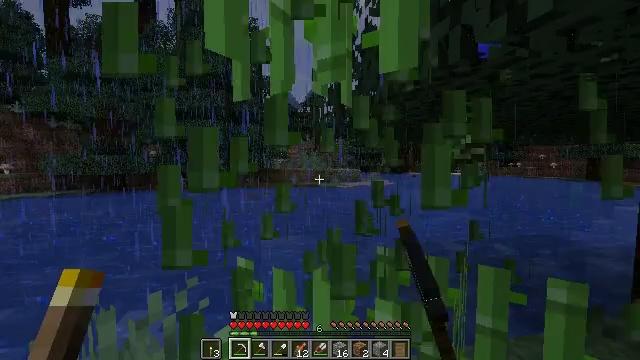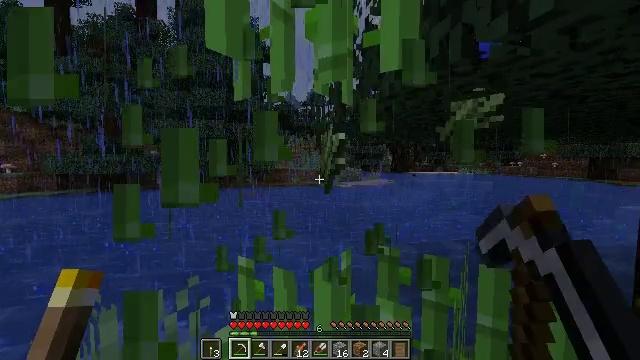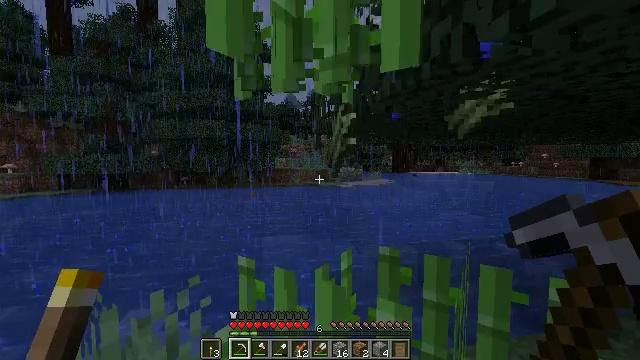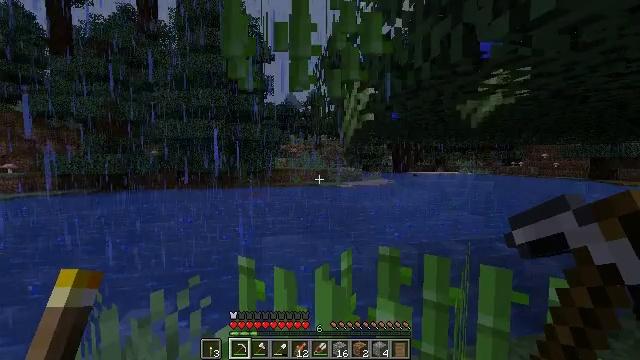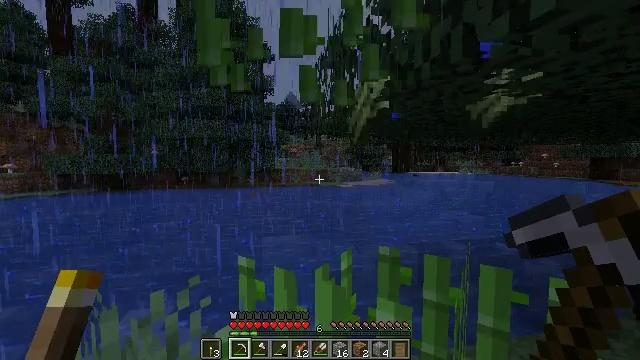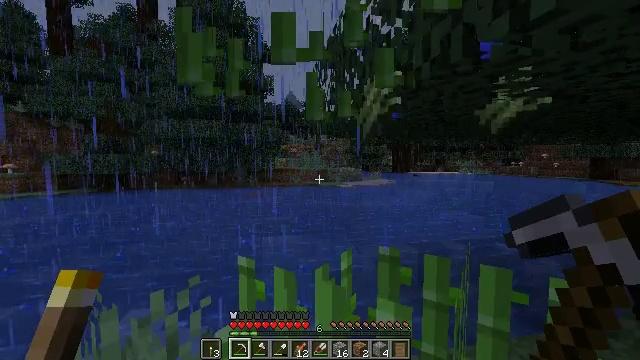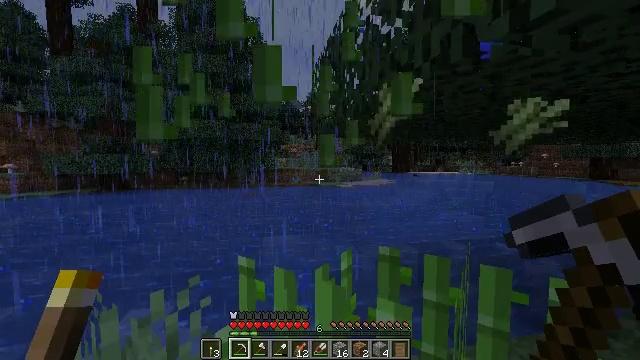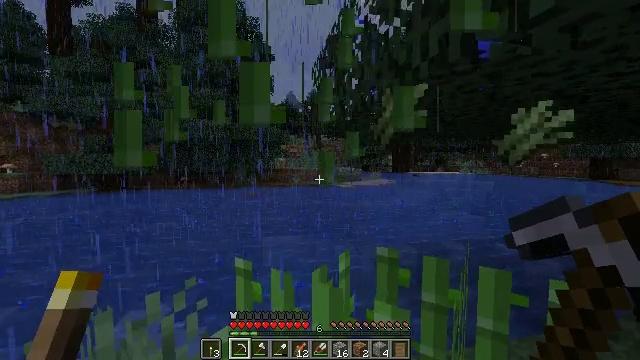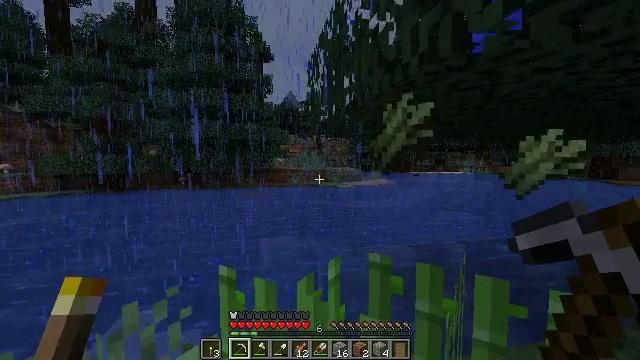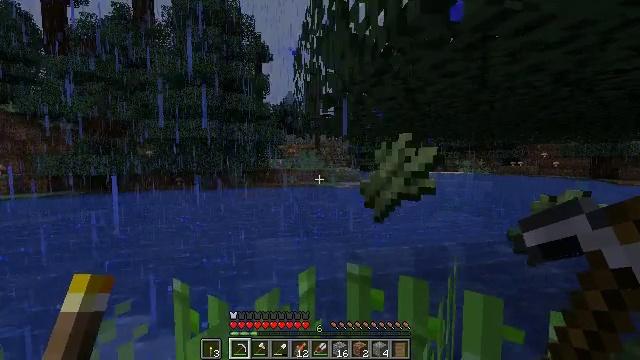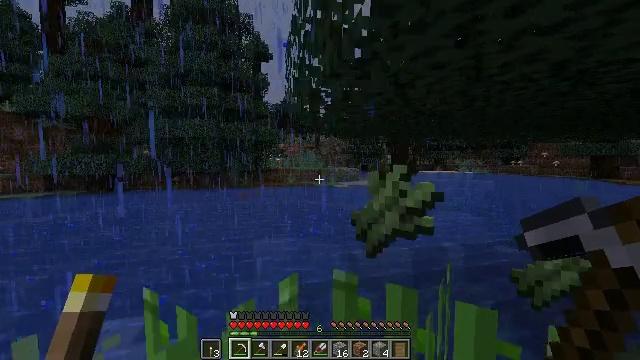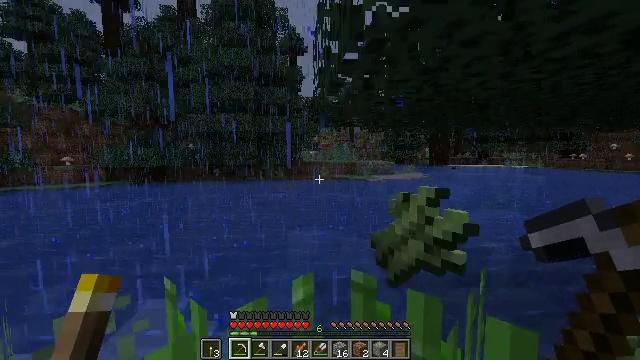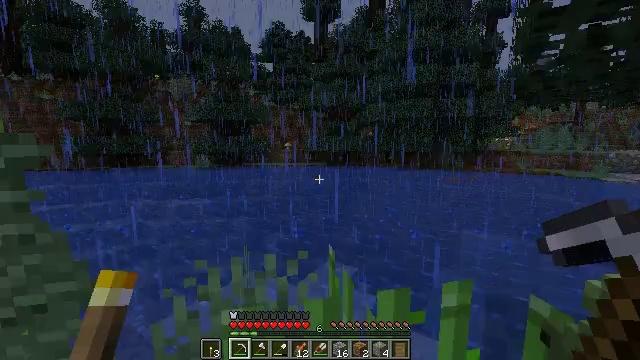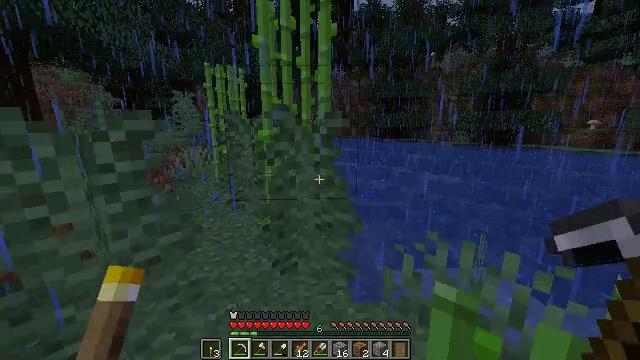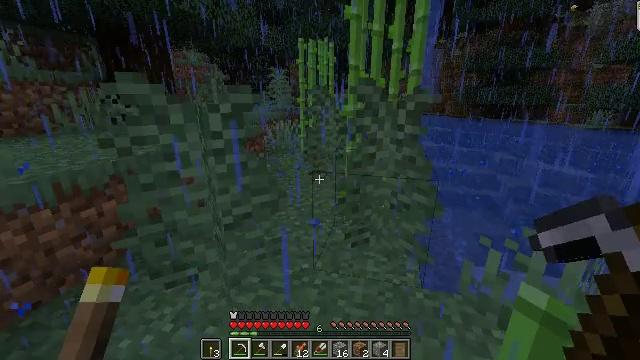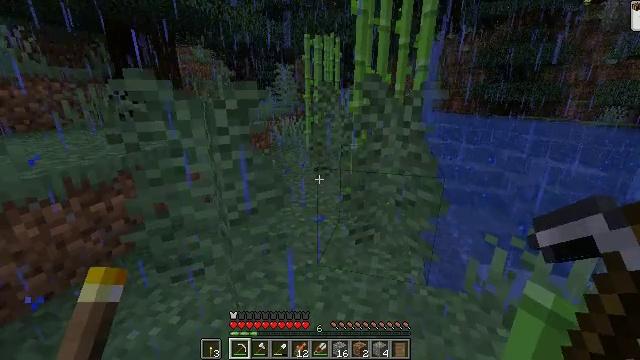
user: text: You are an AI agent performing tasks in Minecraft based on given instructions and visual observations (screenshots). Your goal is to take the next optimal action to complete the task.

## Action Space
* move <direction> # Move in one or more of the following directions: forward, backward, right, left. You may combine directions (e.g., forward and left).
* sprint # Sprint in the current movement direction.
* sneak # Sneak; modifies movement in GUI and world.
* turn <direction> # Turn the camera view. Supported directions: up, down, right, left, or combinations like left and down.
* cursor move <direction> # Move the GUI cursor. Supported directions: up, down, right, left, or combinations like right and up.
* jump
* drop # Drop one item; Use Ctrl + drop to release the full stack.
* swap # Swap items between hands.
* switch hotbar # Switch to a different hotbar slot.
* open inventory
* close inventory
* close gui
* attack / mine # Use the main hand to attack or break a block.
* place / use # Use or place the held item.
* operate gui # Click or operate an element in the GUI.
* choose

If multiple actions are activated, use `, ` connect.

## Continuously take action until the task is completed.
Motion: motion action
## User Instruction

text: Attack the large fern to gather it.
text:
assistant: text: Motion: attack / mine
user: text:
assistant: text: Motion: attack / mine
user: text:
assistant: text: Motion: attack / mine
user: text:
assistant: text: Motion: attack / mine
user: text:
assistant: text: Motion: attack / mine
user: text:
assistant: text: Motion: no_op
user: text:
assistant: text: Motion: move forward and move right
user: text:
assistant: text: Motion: move forward and move right
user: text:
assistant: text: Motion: move forward and move right
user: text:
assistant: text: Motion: move forward and move right
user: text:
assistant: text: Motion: turn left and down
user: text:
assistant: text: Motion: turn left and down
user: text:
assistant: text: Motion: turn left and down
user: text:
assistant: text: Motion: turn left and down
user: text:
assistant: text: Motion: turn left
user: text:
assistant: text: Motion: no_op
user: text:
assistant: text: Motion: no_op
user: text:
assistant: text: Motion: no_op
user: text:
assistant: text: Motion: no_op
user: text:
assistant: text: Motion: move forward
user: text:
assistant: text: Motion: move forward
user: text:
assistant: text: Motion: move forward
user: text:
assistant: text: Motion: move forward
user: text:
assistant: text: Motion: move forward, turn right and up
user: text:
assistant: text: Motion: move forward, turn right and up
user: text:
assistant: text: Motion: move forward, turn right and up
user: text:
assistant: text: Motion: move forward, turn right
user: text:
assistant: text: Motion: move forward, turn right and up
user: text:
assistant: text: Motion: move forward, turn right and up
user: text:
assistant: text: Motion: turn right